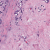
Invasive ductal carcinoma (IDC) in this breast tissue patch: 1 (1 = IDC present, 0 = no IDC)